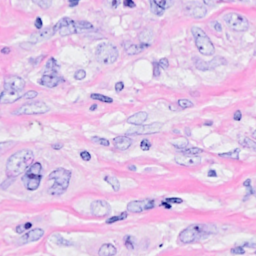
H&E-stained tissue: Breast